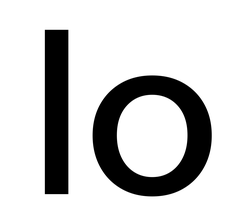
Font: InstrumentSans_Medium